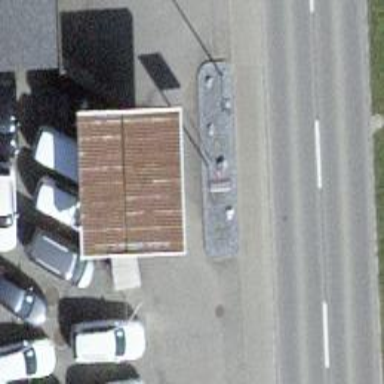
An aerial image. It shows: Fuel station.